Question: In postman it is easily done:

In order to implement it by web api, i've written below code:
'''
HttpClient client = new HttpClient();
string url = "https://upload.*******.com/api/upload/photos";
client.BaseAddress = new Uri(url);
client.DefaultRequestHeaders.Clear();
client.DefaultRequestHeaders.Accept.Add(new MediaTypeWithQualityHeaderValue("multipart/form-data"));
byte[] data;
using (var br = new BinaryReader(inputPhotoUpload.files.OpenReadStream()))
data = br.ReadBytes((int) inputPhotoUpload.files.OpenReadStream().Length);
ByteArrayContent bytes = new ByteArrayContent(data);
MultipartFormDataContent multipartFormDataContent = new
MultipartFormDataContent();
multipartFormDataContent.Add(new StringContent(inputPhotoUpload.watermark.ToString()), "watermark");
multipartFormDataContent.Add(new StringContent("listing"), "type");
multipartFormDataContent.Add(bytes, "files", inputPhotoUpload.files.FileName);
HttpResponseMessage res = await client.PostAsync(url, multipartFormDataContent);
'''
my InputPhotoUpload class
'''
public class InputPhotoUpload
{
public string watermark { get; set; }
public string type { get; set; }
public IFormFile files { get; set; }
}
'''
The uploading server accepts and image in byte array and two other values named 'listing' and 'watermark'. the server gives code 500 internal error.
My goal is to post a form-data post to upload an image, post man is able to do it yet my controller api cannot.
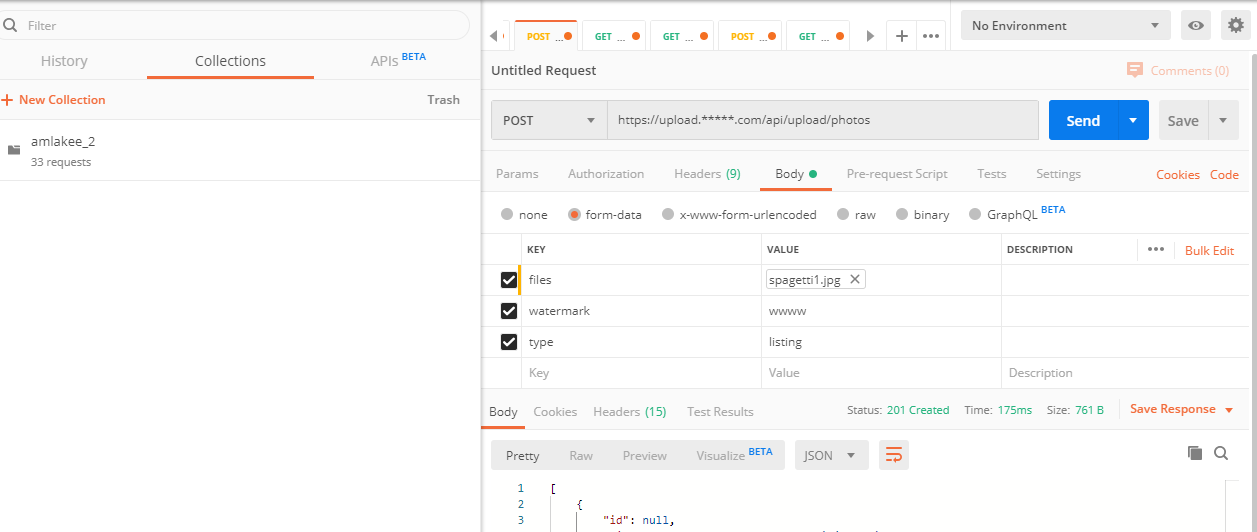
Answer: apparently i needed to sync all headers with postman, some were unnecessary.
'''
HttpClient client = new HttpClient();
MultipartFormDataContent form = new MultipartFormDataContent();
client.DefaultRequestHeaders.Clear();
ByteArrayContent bytes = new ByteArrayContent(imageStream);
form.Add(bytes, "files", imageName);
form.Add(new StringContent("En"), "watermark");
form.Add(new StringContent("listing"), "type");
HttpResponseMessage response = await client.PostAsync("https://upload.*****.com/api/upload/photos", form);
var k = response.Content.ReadAsStringAsync().Result;
_Result = JsonConvert.DeserializeObject<List<Output>>(k);
'''